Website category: restaurant
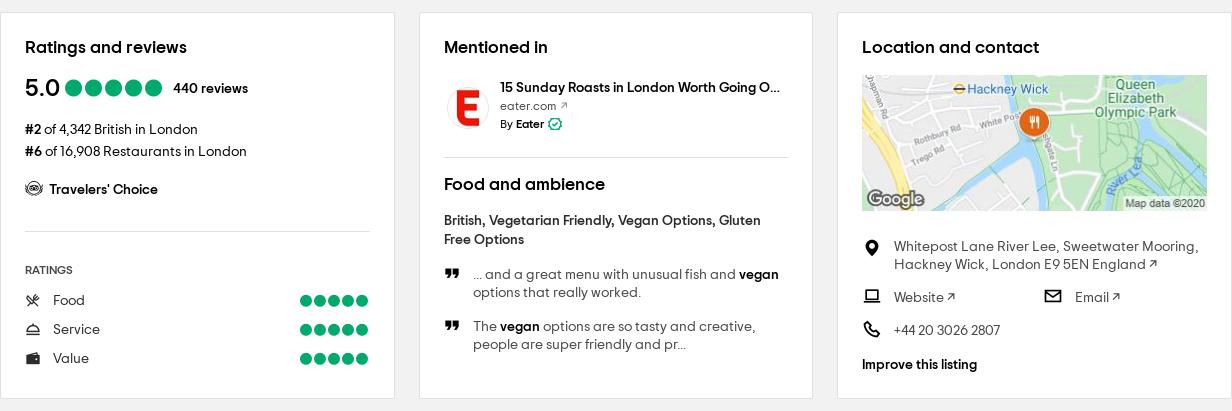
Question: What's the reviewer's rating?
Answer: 5.0

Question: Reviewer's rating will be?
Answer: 5.0

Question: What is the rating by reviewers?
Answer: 5.0

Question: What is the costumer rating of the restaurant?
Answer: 5.0

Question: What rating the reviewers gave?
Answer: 5.0

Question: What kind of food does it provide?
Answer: British, Vegetarian Friendly, Vegan Options, Gluten Free Options

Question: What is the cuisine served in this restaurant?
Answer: British, Vegetarian Friendly, Vegan Options, Gluten Free Options

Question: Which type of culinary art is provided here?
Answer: British, Vegetarian Friendly, Vegan Options, Gluten Free Options

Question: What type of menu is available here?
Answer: British, Vegetarian Friendly, Vegan Options, Gluten Free Options

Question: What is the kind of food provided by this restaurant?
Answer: British, Vegetarian Friendly, Vegan Options, Gluten Free Options

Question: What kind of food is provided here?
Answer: British, Vegetarian Friendly, Vegan Options, Gluten Free Options

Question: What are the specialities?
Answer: British, Vegetarian Friendly, Vegan Options, Gluten Free Options

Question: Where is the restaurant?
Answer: Whitepost Lane River Lee, Sweetwater Mooring, Hackney Wick, London E9 5EN England

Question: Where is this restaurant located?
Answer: Whitepost Lane River Lee, Sweetwater Mooring, Hackney Wick, London E9 5EN England

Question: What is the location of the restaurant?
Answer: Whitepost Lane River Lee, Sweetwater Mooring, Hackney Wick, London E9 5EN England

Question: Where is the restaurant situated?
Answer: Whitepost Lane River Lee, Sweetwater Mooring, Hackney Wick, London E9 5EN England

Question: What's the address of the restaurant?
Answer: Whitepost Lane River Lee, Sweetwater Mooring, Hackney Wick, London E9 5EN England

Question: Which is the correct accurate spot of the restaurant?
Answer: Whitepost Lane River Lee, Sweetwater Mooring, Hackney Wick, London E9 5EN England

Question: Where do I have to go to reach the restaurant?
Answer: Whitepost Lane River Lee, Sweetwater Mooring, Hackney Wick, London E9 5EN England

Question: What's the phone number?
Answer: +44 20 3026 2807

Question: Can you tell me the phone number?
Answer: +44 20 3026 2807

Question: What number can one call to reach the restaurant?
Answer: +44 20 3026 2807

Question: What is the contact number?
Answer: +44 20 3026 2807

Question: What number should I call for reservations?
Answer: +44 20 3026 2807

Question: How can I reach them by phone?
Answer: +44 20 3026 2807